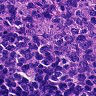
Metastatic tissue present: no